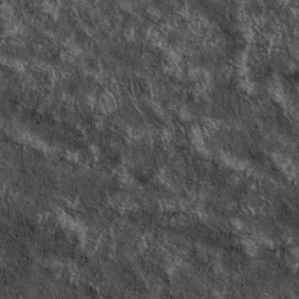
Label: non_frost